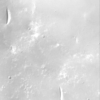
Label: not_dusty